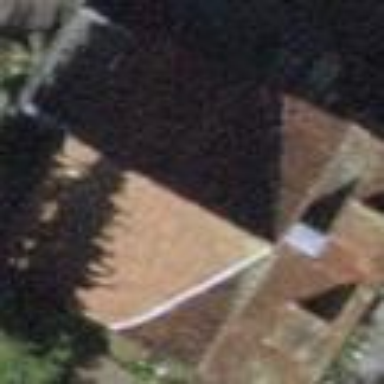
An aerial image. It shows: Detached building.